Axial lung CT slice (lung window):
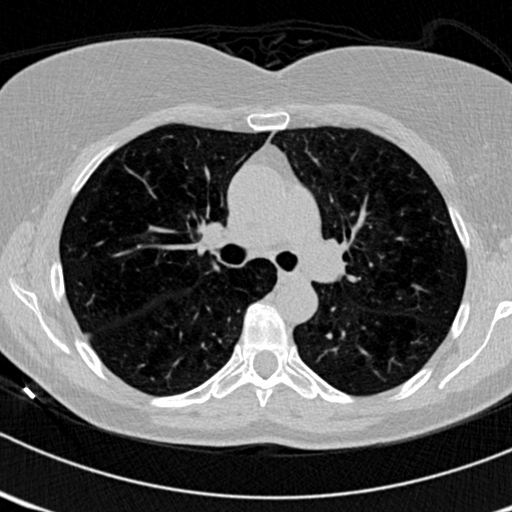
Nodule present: no